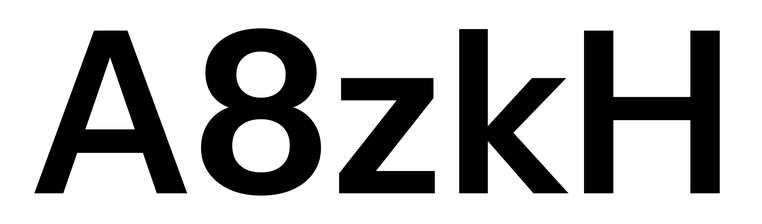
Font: InstrumentSans_SemiBold